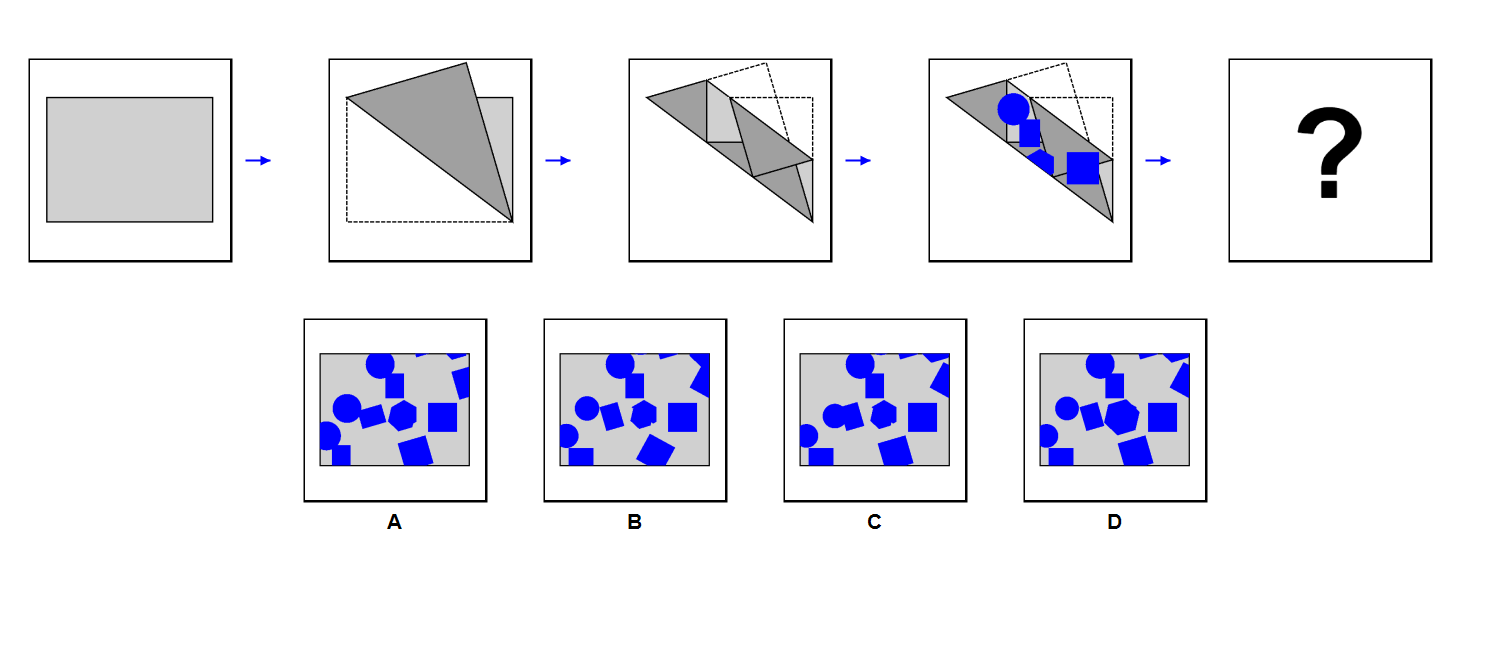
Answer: A